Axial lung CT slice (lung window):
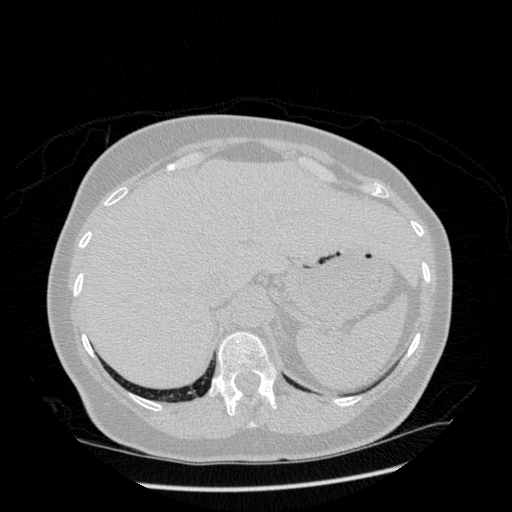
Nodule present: no